Brain MRI, t2w sequence, axial 2D slice.
Patient: age 20, sex F, weight 90 kg, height 1.9 m
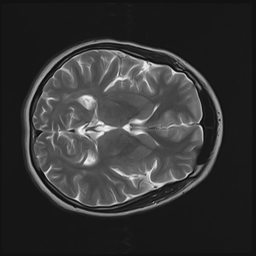